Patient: sex F, age 82
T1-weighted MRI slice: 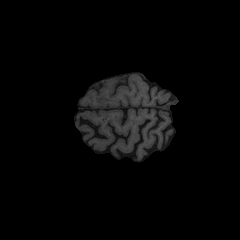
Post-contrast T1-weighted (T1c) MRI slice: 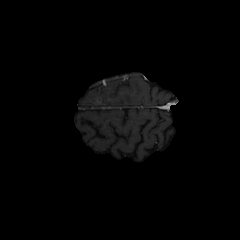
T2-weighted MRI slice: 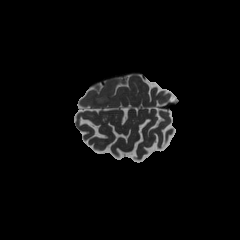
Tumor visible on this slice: yes
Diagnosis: Glioblastoma, IDH-wildtype
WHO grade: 4